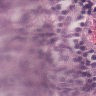
Metastatic tissue present: yes